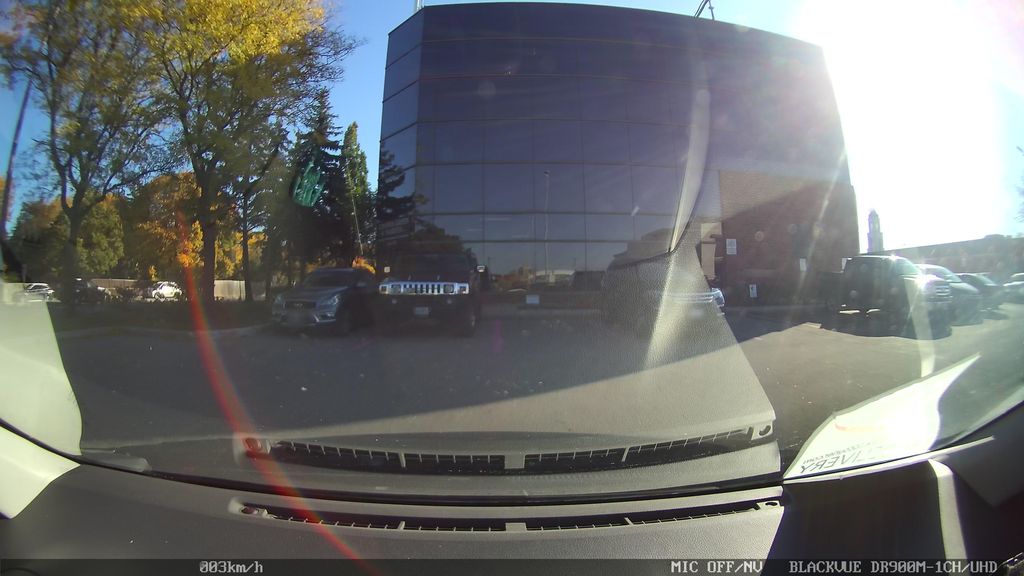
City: toronto